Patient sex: M
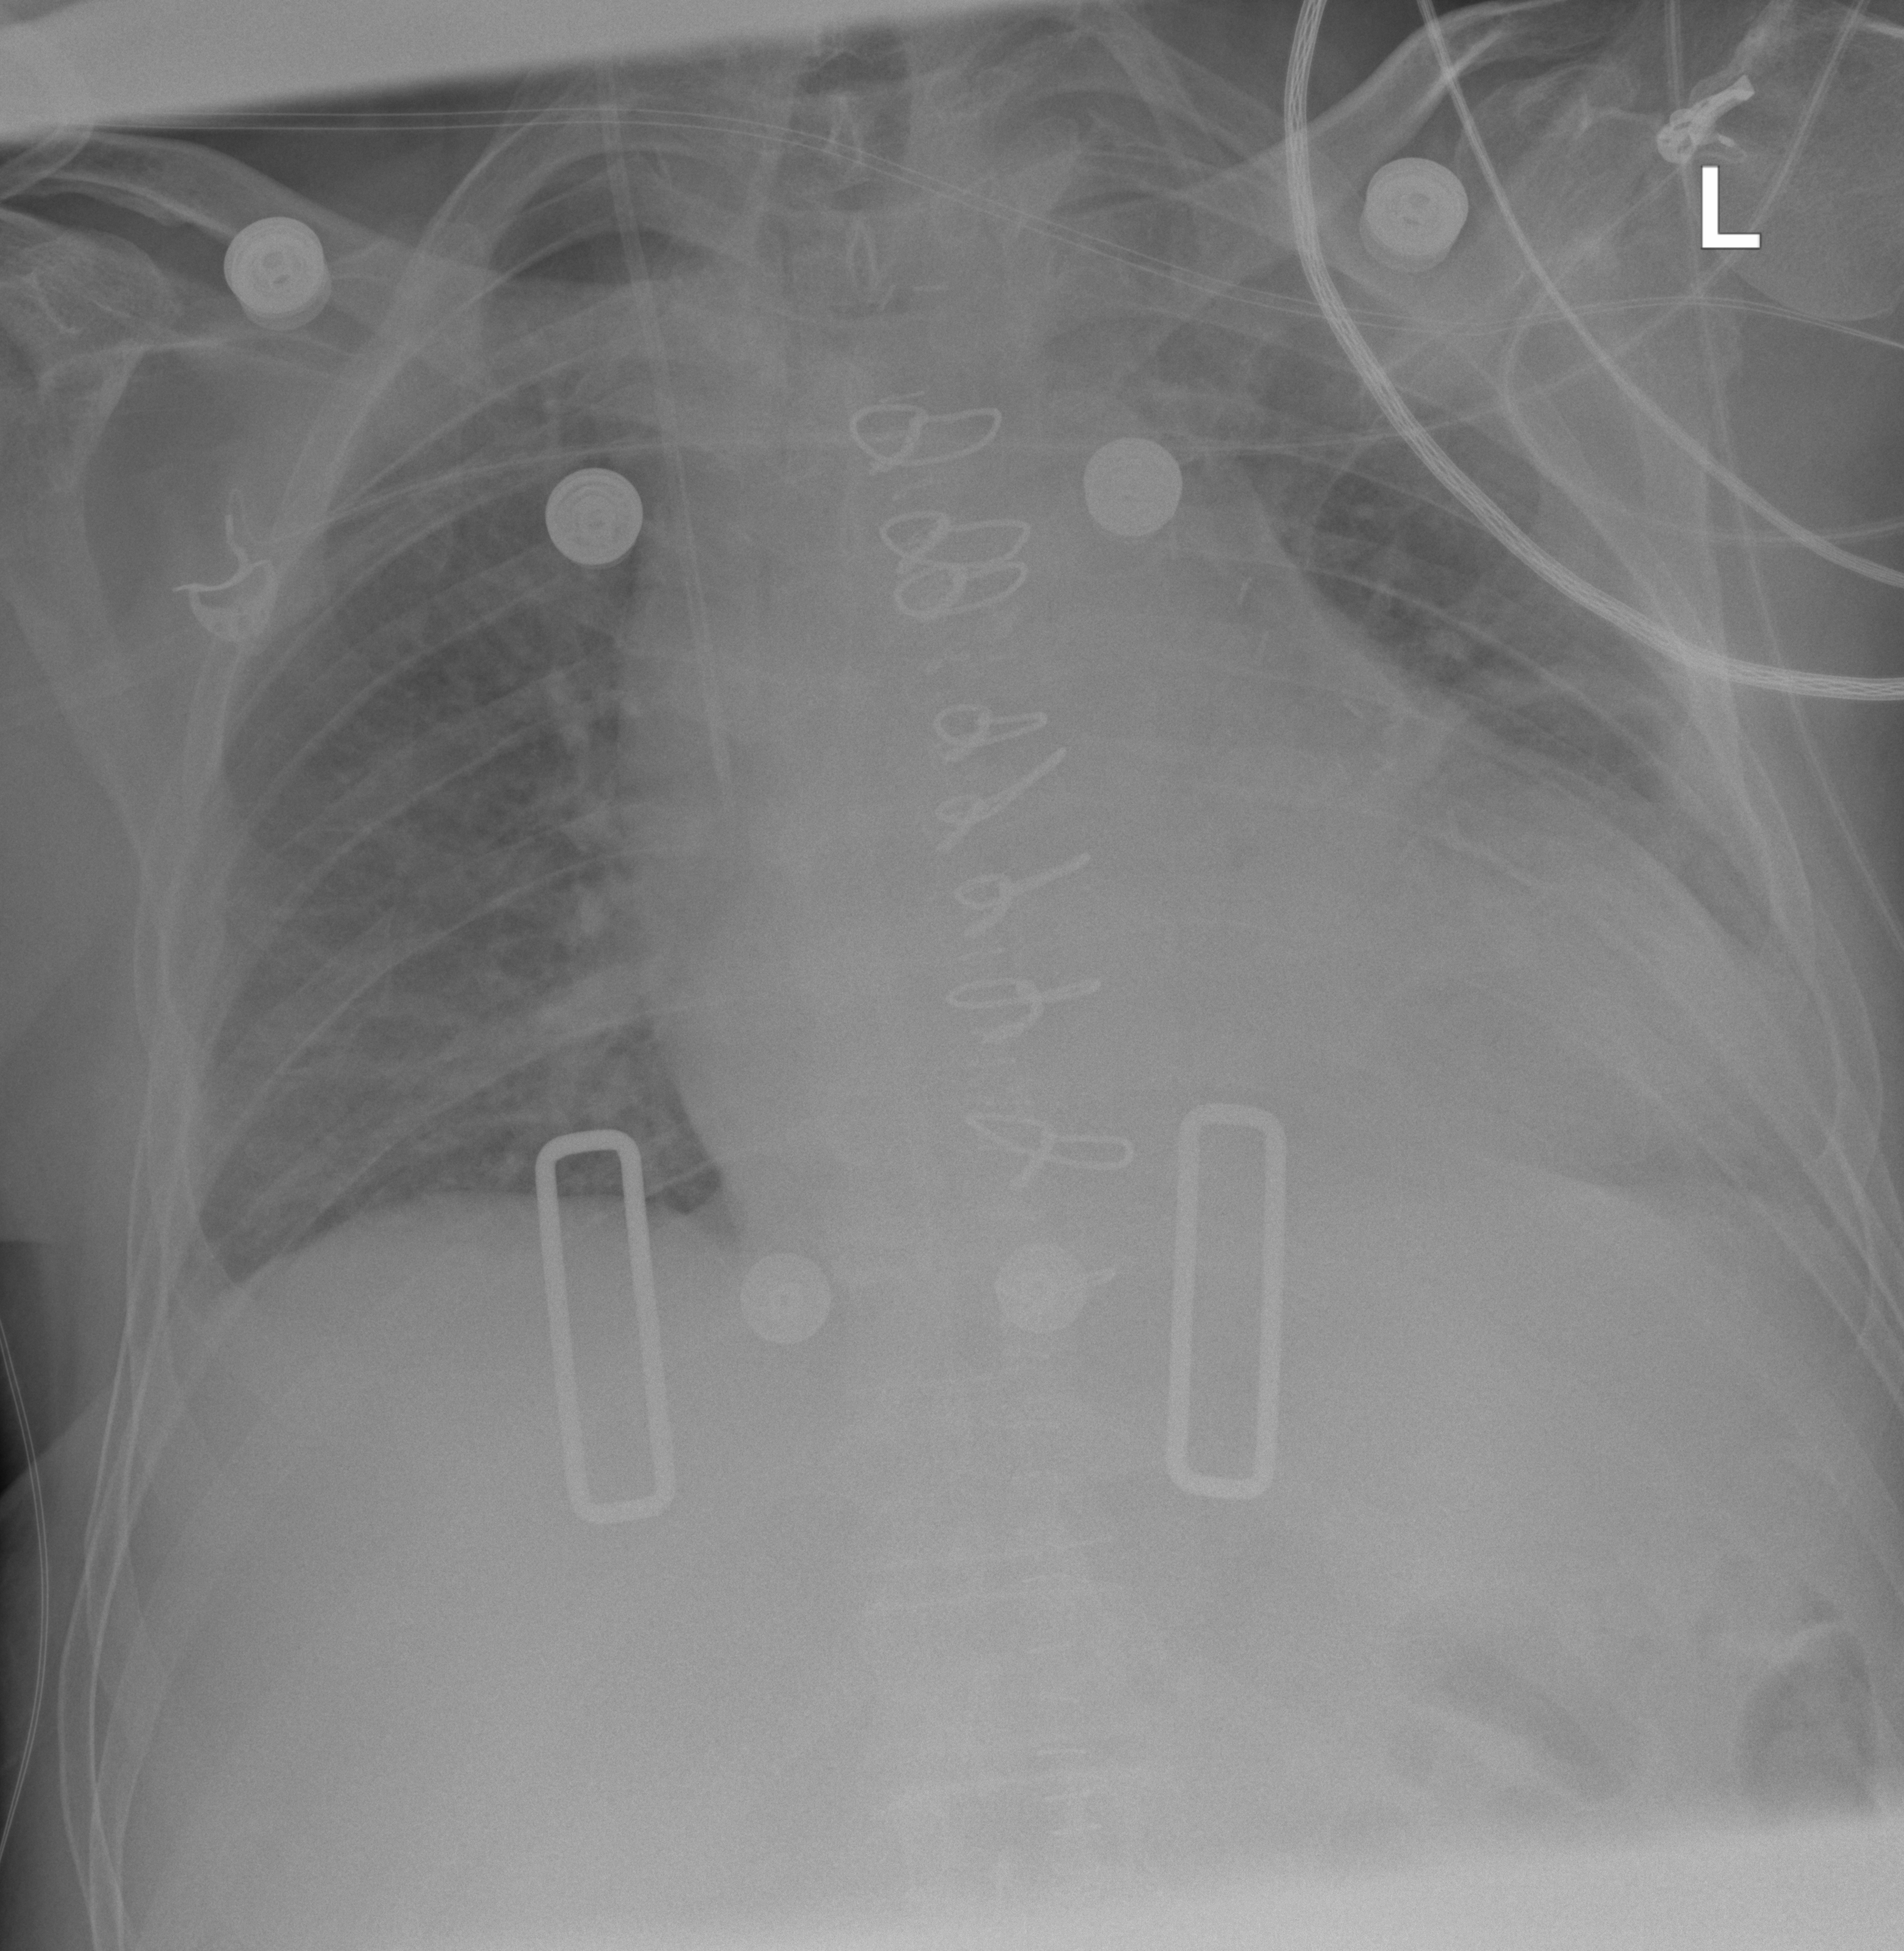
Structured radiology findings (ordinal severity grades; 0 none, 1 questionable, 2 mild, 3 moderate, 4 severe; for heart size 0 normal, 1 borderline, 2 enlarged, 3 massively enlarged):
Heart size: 3
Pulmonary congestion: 1
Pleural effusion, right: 0
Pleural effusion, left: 2
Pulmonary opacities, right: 0
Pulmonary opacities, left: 0
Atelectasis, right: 0
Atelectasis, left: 2